Interaction volume radius: 10 \u00c5
Interaction volume height: 15 \u00c5
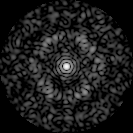
Disorder parameter: 0.7623